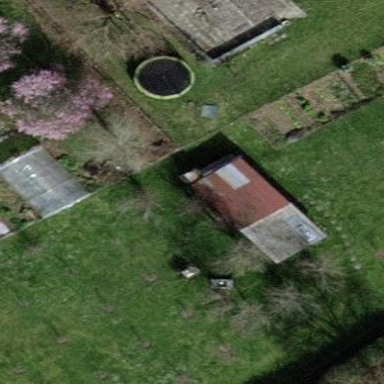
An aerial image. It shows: Shed.